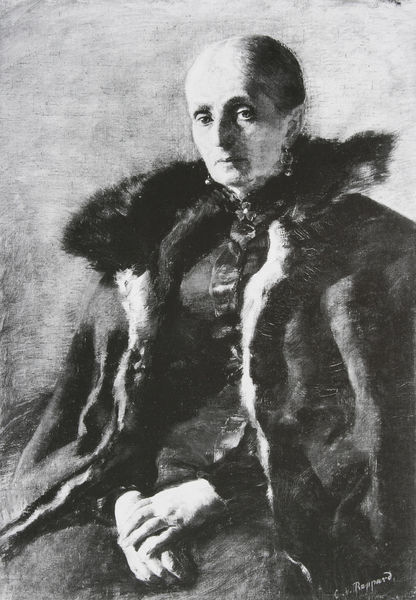
Titel: Bildnis Frau Fabrice
Künstler: Clara von Rappard
Standort: Bern
Institution: Kunstmuseum
Schlagwörter: dunkel, gemälde, hand, kopf, schatten, umhang, weiß, sitzen, finger, frau, grau, haar, hintergrund, kleid, licht, mund, nase, ohr, ohrring, profil, schmuck, schwarz, skizze, stirn, stuhl, zeichnung, blick, dame, alt, wand, alte, augen, bluse, falten, gesicht, kragen, pelz, trauer, ärmel, bildnis, hände, portrait, porträt, signatur, auge, haare, mantel, sitzend, adel, mutter, ohrringe, brosche, kinn, ohren, perlen, scheitel, seide, traurig, hase, deutschland, fell, taille, wangen, leiste, sitz, steif, krawatte, ernst, streng, glanz, edel, schoß, knopfleiste, ring, foto, fotografie, schwarz-weiß, radierung, verkniffen, ehefrau, künstlerin, gekämmt, pelzkragen, pelzmantel, halbprofil, versunken, ohring, antlitz, steckfrisur, verschollen, überkreuzt, perlenohrringe, lid, prträt, umhan, dichterin, mäzenin, glattt, 1800, rappard, rappart, roppard